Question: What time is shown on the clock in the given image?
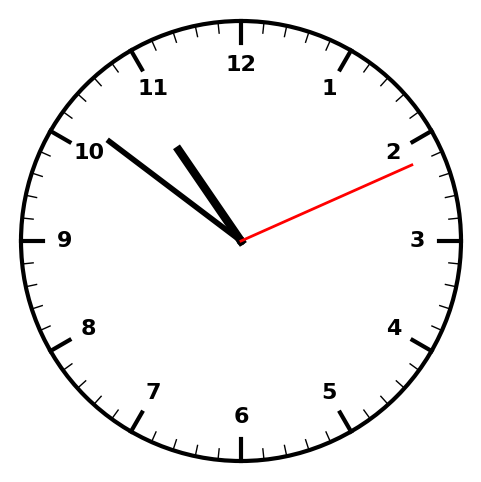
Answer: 10:51:11